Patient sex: F
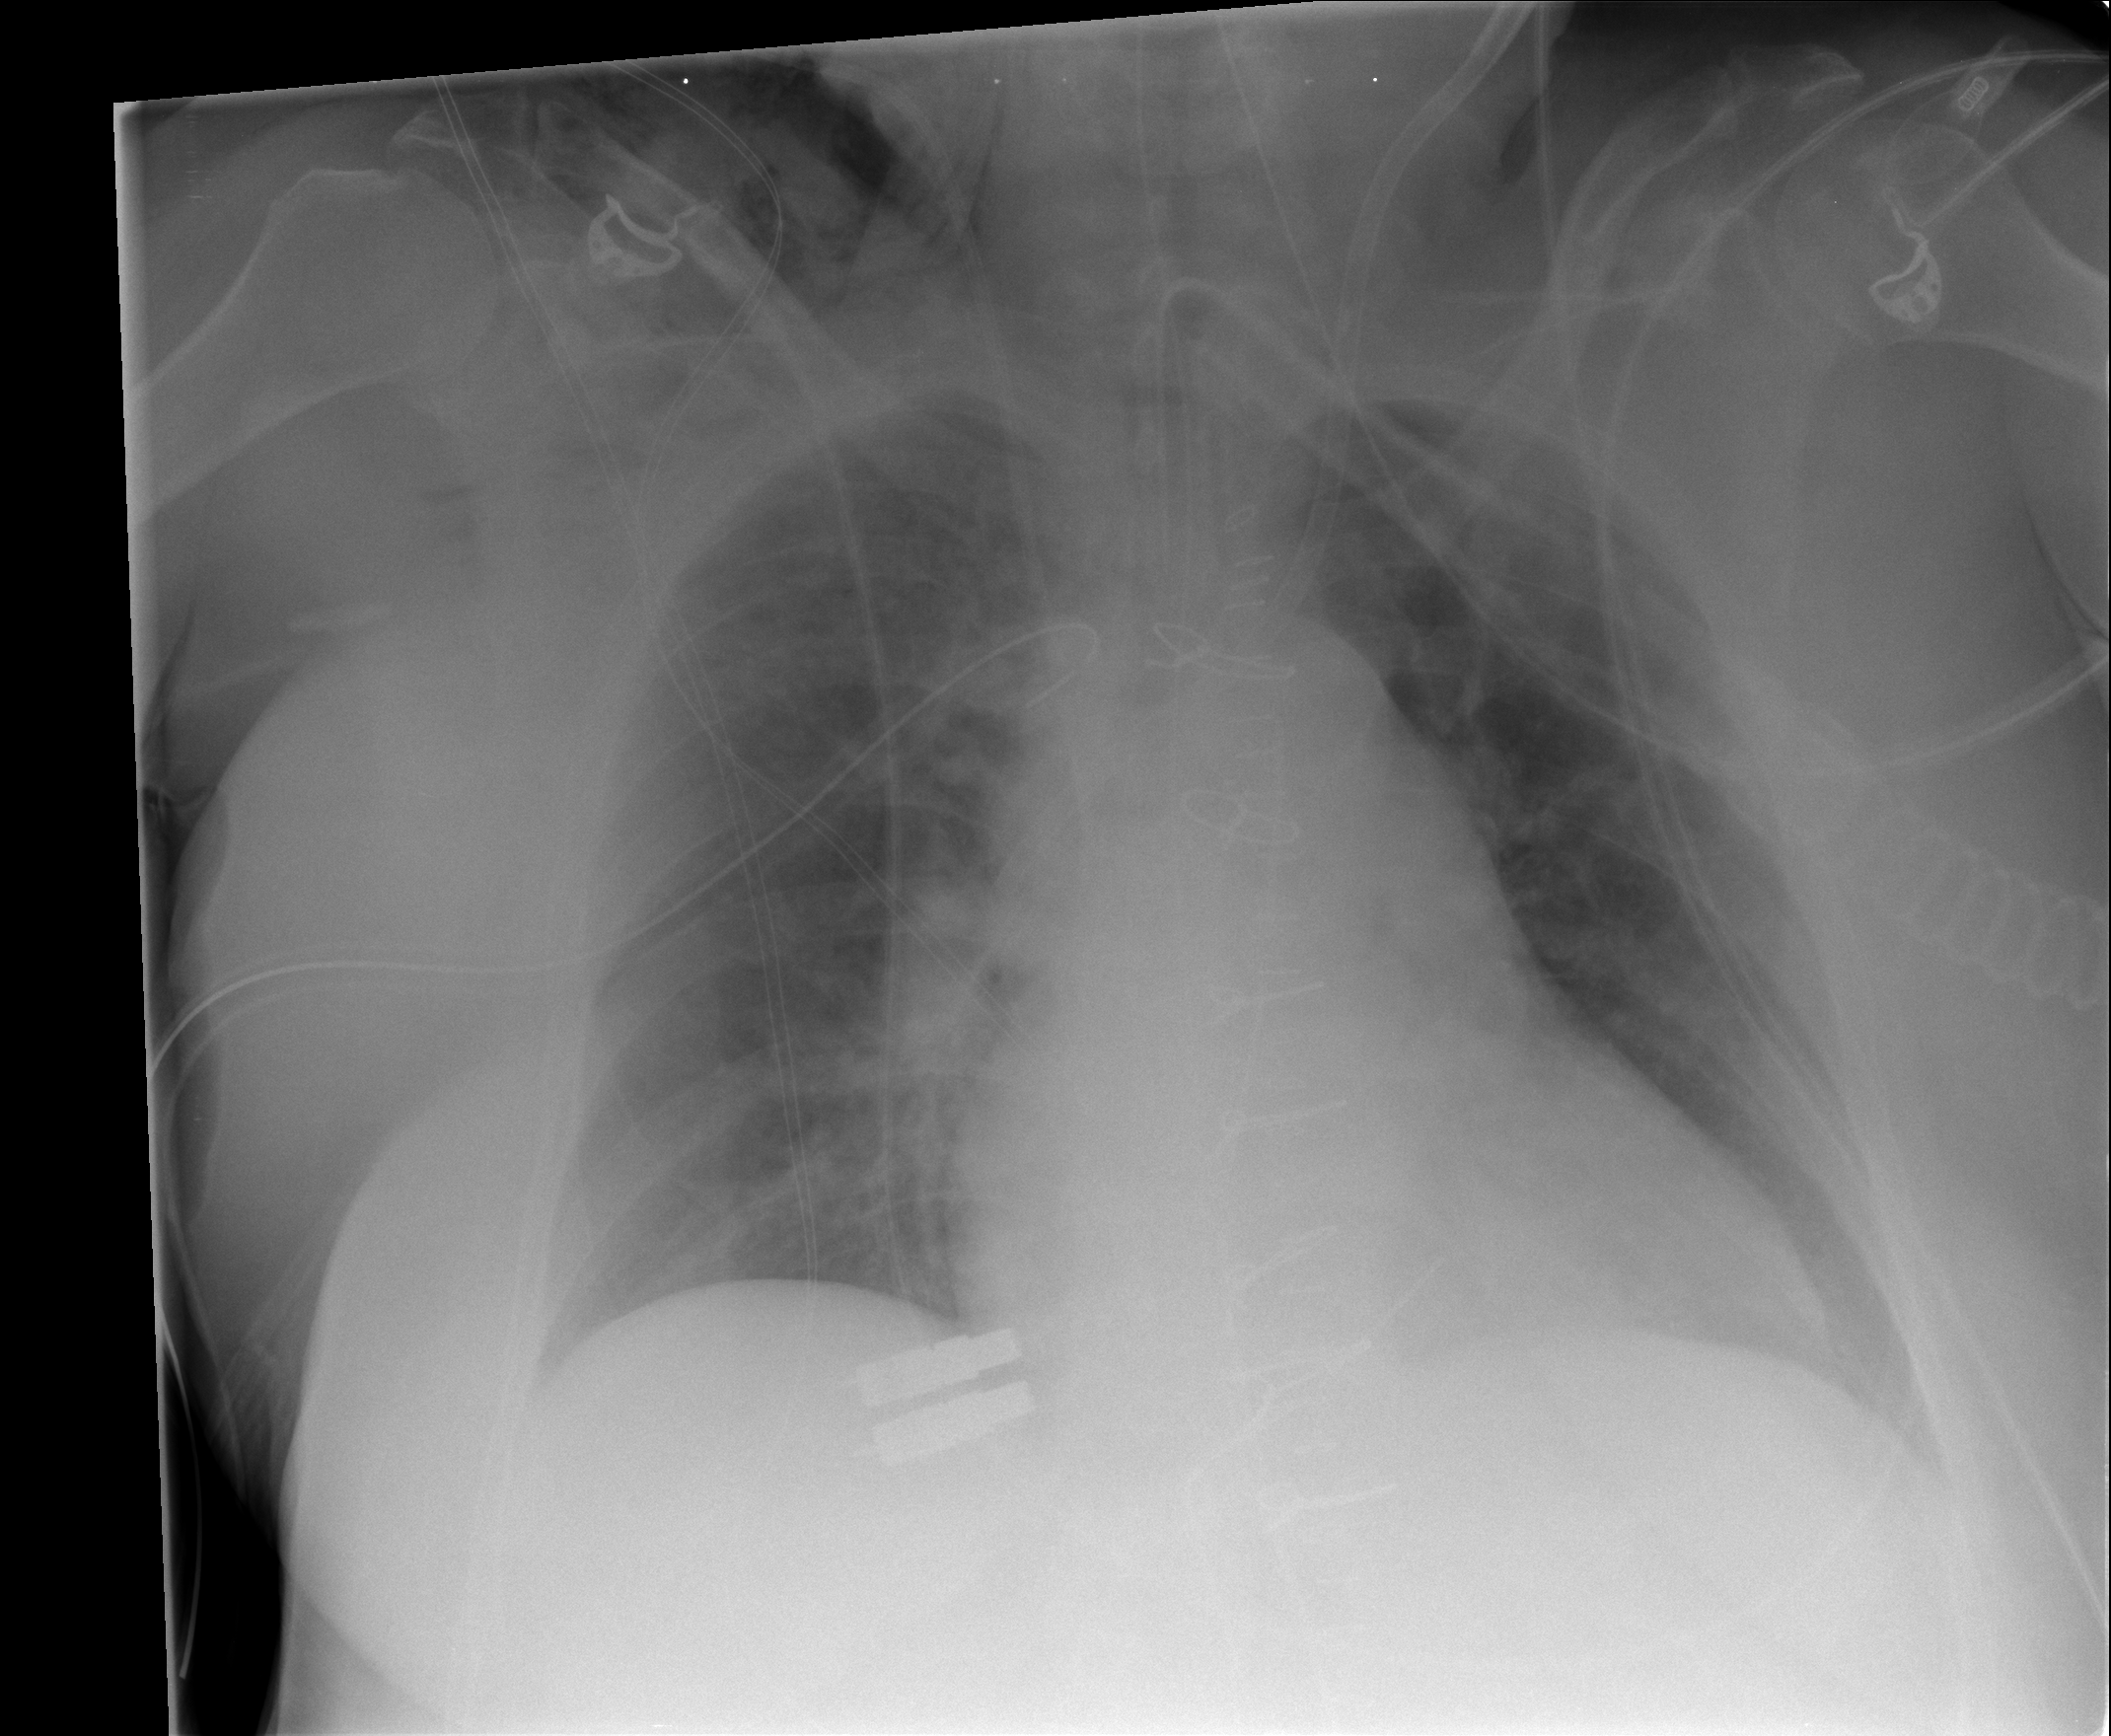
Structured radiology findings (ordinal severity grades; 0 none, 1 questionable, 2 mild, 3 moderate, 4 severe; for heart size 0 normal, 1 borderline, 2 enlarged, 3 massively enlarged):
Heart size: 2
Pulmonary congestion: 2
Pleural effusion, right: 1
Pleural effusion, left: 2
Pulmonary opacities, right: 0
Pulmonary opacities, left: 0
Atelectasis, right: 0
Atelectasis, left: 2